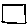
Label: square